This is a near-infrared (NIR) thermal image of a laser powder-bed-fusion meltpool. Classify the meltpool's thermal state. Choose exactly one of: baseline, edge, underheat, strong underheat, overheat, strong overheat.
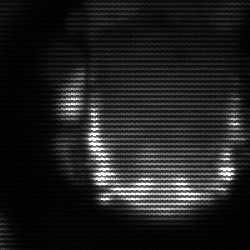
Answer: baseline